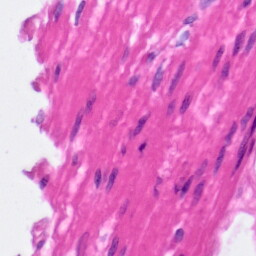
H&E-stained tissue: Pancreatic